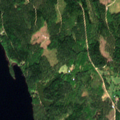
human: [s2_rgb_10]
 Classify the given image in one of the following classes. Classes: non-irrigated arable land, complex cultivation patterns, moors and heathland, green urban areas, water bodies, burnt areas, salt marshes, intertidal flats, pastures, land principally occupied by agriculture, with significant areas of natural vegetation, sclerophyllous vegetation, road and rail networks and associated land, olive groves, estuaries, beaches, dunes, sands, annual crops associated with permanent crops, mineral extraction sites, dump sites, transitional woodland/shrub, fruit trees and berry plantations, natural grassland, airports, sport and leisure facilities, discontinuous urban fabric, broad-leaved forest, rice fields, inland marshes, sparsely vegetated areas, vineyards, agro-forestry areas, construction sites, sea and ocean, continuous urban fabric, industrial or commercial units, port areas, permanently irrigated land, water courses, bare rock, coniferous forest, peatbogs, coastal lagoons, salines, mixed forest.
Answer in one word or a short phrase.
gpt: non-irrigated arable land, coniferous forest, mixed forest, water bodies